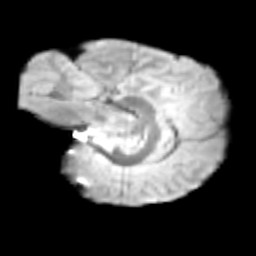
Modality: T2w
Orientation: sagittal
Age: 11
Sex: male
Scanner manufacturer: siemens
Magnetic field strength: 3 T
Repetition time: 3.8 s
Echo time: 0.07 s